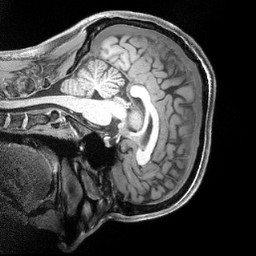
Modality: T1w
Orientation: sagittal